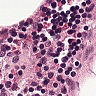
Metastatic tissue present: no